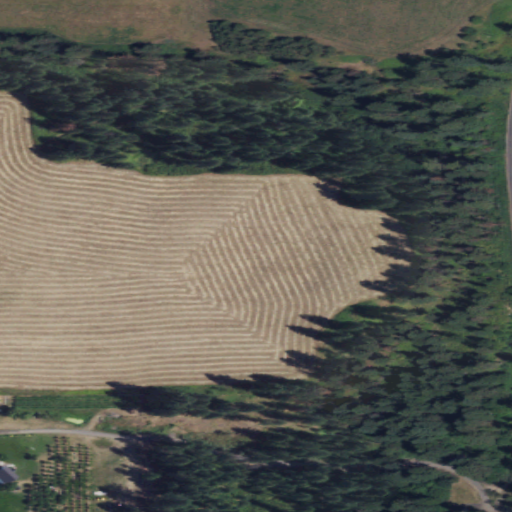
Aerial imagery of cliff(s) in Washington named Green Bluff containing evergreen forest, cultivated crops, shrub, grassland, open development, low intensity development, and medium intensity development